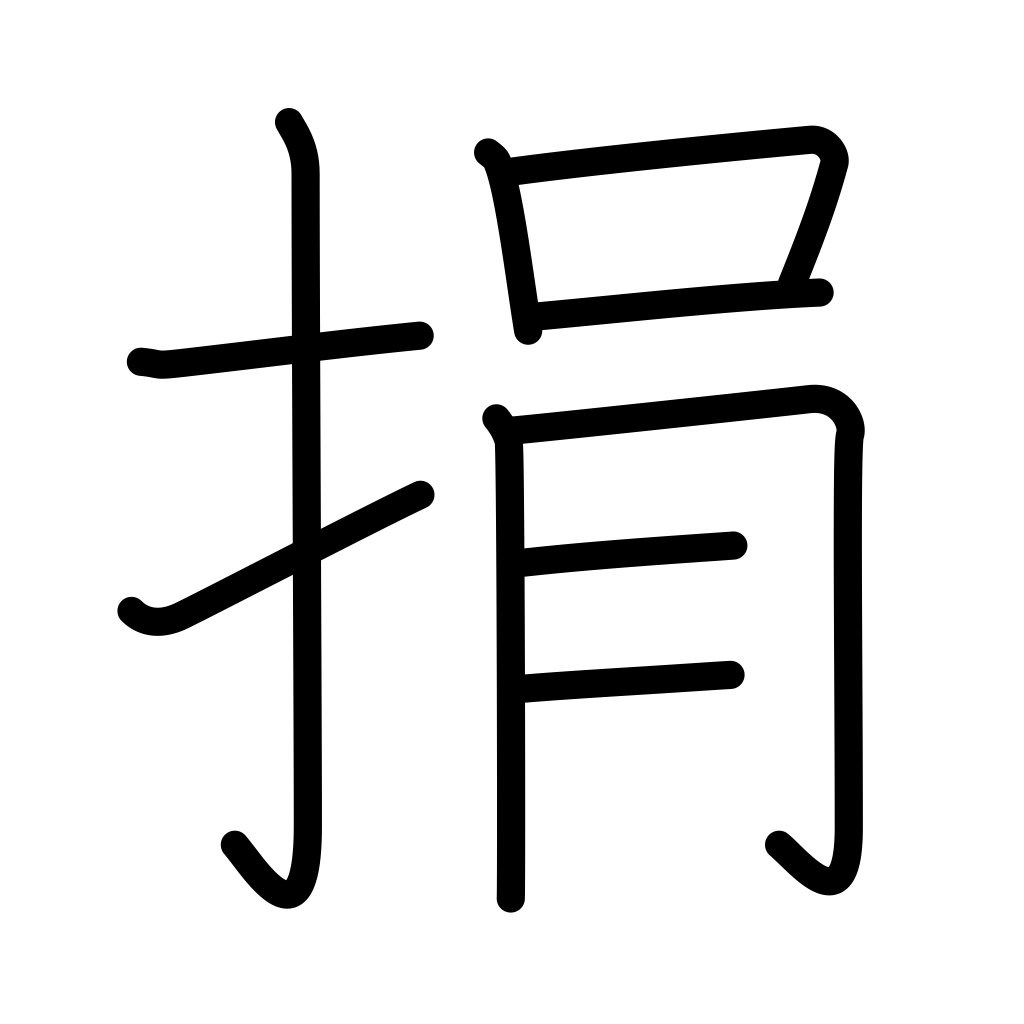
Meaning: throw away